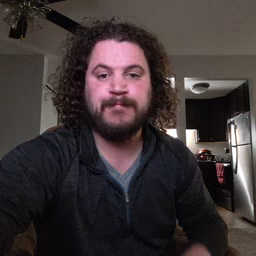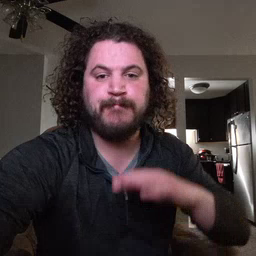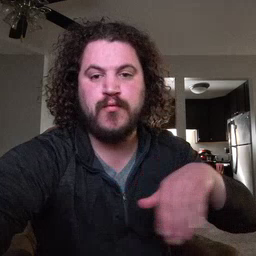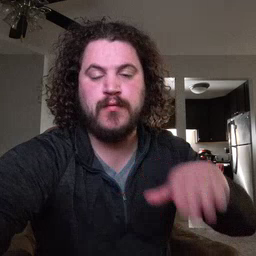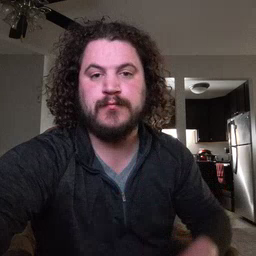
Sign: pool